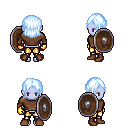
a pixel art fantasy rpg character, female body template, dark elf, purple skin, brown long-sleeve shirt, gold greaves, white cyan long bangs hairstyle, gold gloves, brown shoes, shield, four views (front, back, left, right), 2x2 character sprite sheet, small pixel art, hard edges, no anti-aliasing